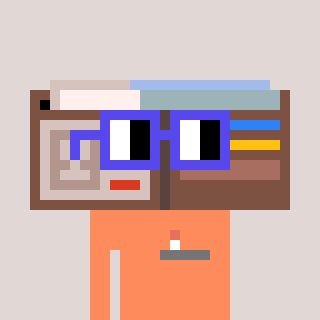
a pixel art character with square blue glasses, a wallet-shaped head and a peachy-colored body on a warm background